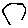
Label: hexagon